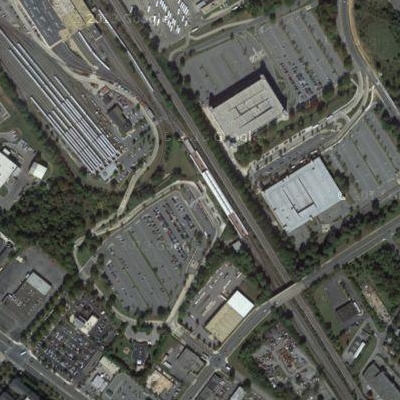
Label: gParking